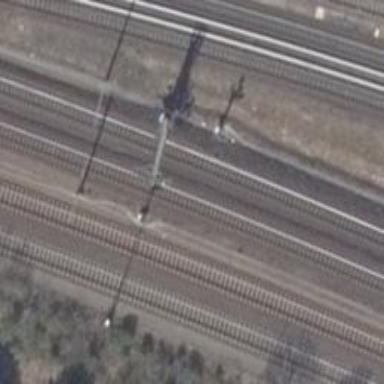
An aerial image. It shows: Railway signal.